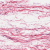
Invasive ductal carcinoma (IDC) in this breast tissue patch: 0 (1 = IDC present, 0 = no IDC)